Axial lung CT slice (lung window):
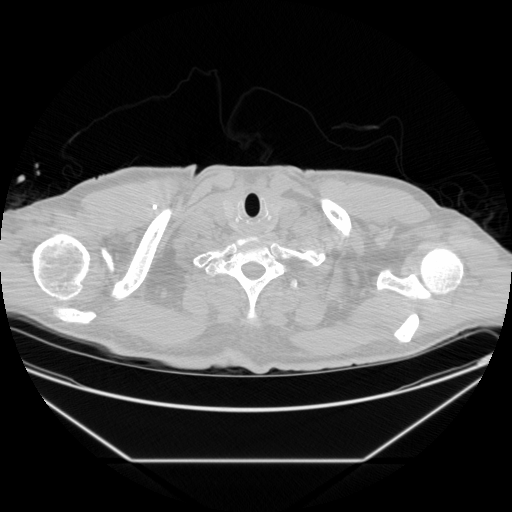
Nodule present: no